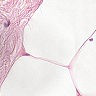
Metastatic tissue present: no